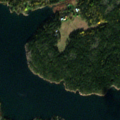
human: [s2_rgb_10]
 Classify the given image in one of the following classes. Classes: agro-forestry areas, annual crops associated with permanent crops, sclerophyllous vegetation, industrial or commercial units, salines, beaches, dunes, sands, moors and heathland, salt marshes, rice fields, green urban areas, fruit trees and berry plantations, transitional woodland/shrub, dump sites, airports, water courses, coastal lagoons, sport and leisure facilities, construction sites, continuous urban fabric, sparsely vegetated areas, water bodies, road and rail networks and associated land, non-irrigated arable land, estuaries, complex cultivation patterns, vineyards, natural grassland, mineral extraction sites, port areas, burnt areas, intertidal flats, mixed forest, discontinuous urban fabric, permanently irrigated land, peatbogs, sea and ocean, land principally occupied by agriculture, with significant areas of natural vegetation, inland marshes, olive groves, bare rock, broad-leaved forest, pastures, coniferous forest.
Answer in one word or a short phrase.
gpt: coniferous forest, mixed forest, sea and ocean